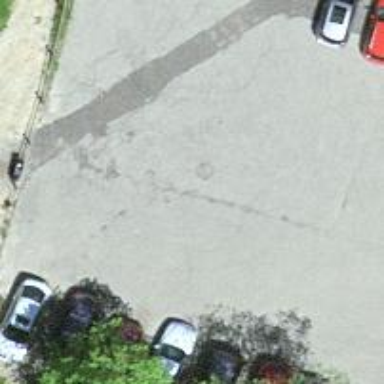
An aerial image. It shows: Parking aisle designated as service road.